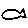
Label: fish